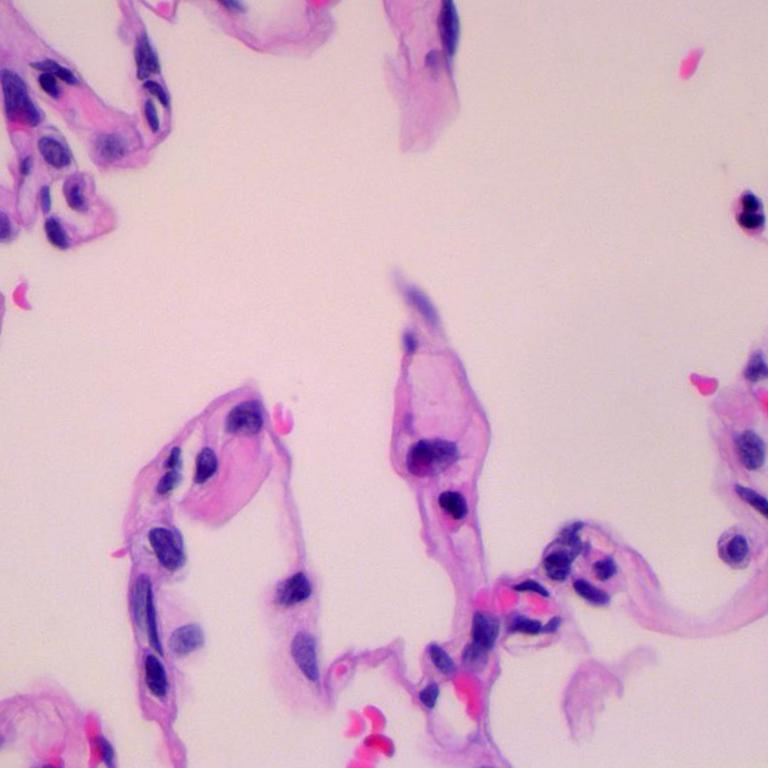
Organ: lung
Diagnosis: benign